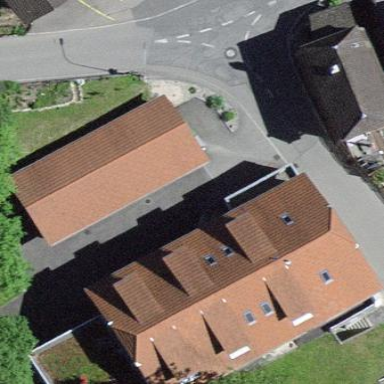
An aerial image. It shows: View of roof of building.